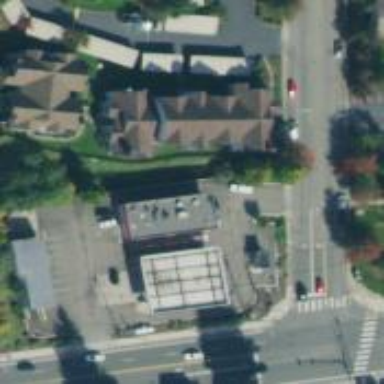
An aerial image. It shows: Convenience shop.